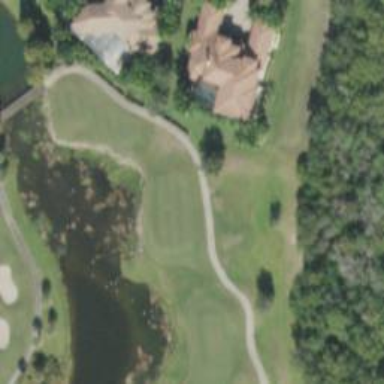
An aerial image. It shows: Service road designated as golf cart path.